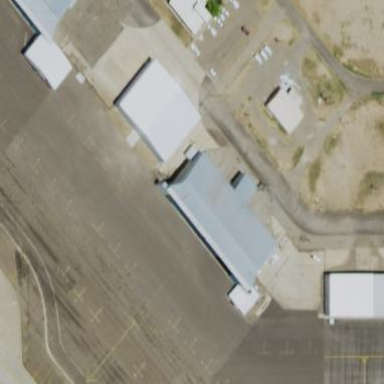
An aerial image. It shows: Hangar building located at airport.